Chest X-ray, PA view. Patient: 70 years old, sex M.
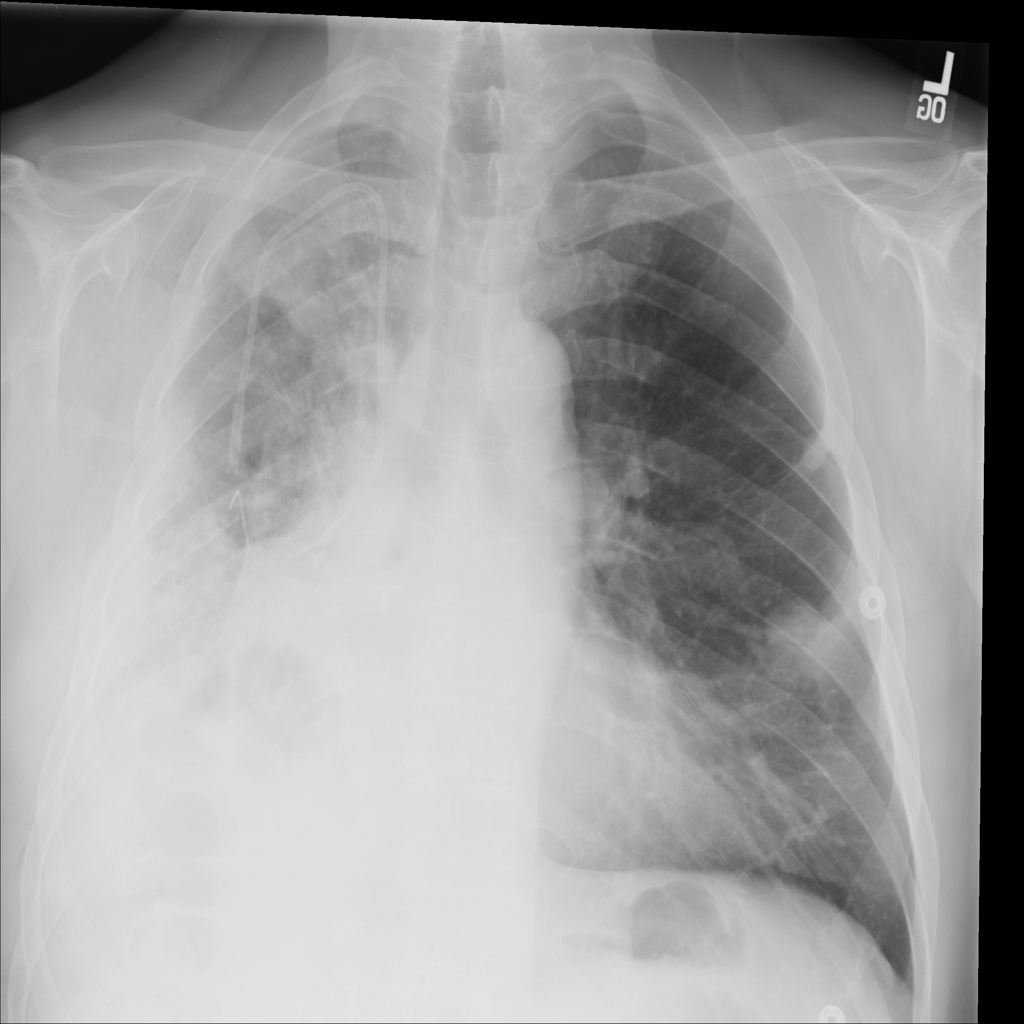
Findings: Emphysema, Infiltration, Mass, Pneumothorax